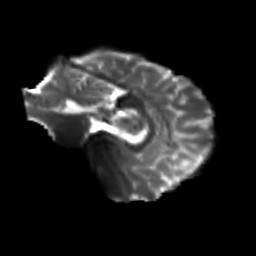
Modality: T2w
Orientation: sagittal
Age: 24
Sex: male
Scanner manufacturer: siemens
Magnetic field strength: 3 T
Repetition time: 3.5 s
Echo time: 0.104 s